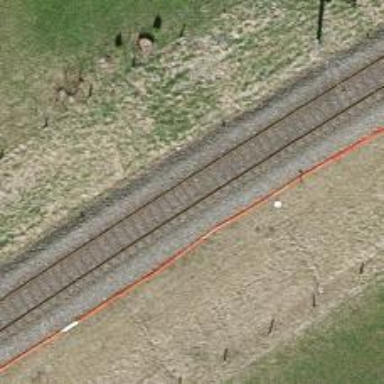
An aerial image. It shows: Railway with electrified contact lines.